Interaction volume radius: 10 \u00c5
Interaction volume height: 10 \u00c5
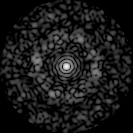
Disorder parameter: 0.7977